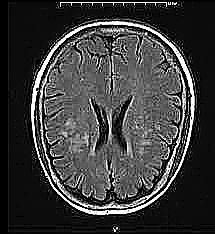
Label: notumor